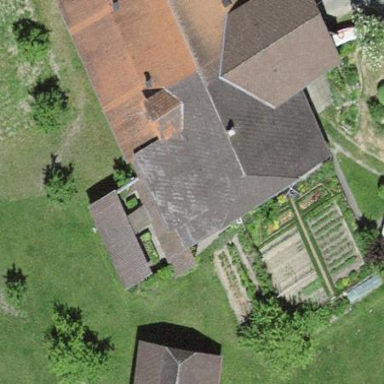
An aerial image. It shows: Farm building.